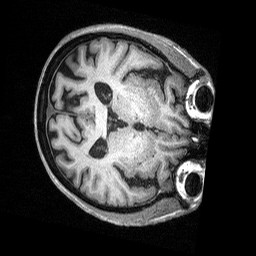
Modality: T1w
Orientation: axial
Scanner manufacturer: siemens
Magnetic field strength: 3 T
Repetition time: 2.3 s
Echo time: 0.00226 s